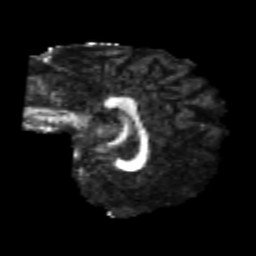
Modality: FA
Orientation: sagittal
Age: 20
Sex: female
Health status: healthy
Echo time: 0.074 s